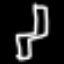
Label: chair